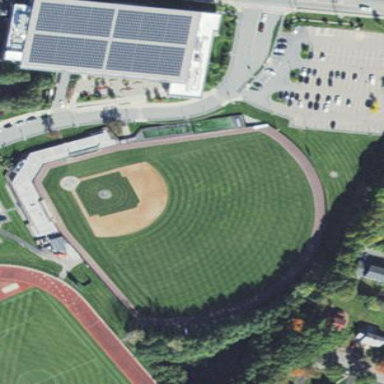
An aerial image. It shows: Baseball pitch for leisure land activities.